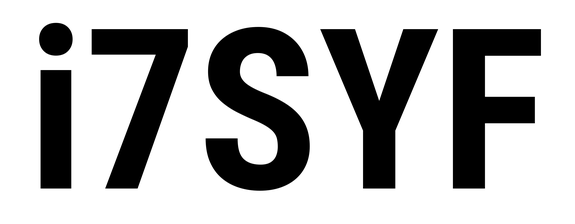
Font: Roboto_Condensed_Bold